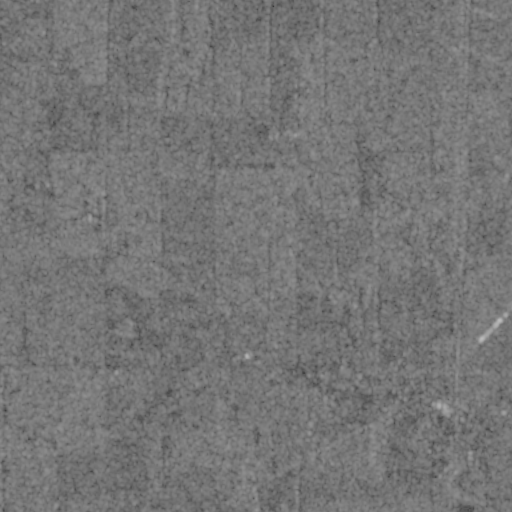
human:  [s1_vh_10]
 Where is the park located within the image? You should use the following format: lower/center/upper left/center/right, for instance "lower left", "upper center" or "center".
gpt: The park is located in the lower right of the image.
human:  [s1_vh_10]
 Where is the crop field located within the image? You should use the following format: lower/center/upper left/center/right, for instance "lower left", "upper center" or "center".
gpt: There is no crop field in the image.

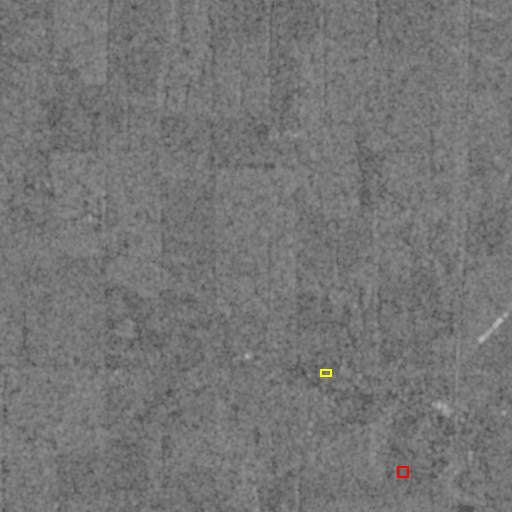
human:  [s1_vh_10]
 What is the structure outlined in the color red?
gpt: The structure outlined in red is a park.
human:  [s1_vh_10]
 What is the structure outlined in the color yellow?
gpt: The structure outlined in yellow is a building.
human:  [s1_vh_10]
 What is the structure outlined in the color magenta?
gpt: There is no magenta outline.